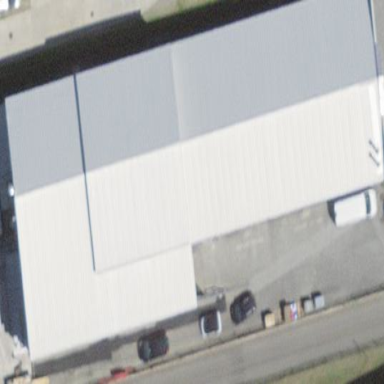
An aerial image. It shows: Industrial building.